Field crop: maize
Growth stage: 2
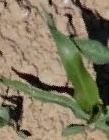
Species: maize